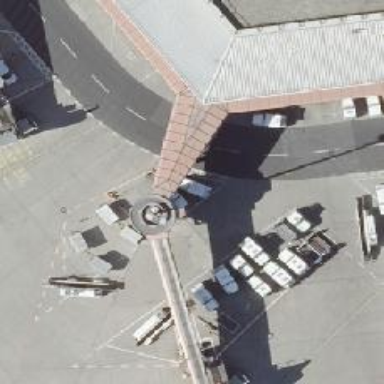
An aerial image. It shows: Airport gate.